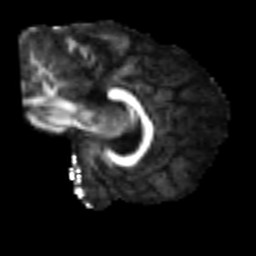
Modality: FA
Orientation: sagittal
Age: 24
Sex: female
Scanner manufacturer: siemens
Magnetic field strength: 3 T
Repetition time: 2.3 s
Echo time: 0.085 s